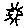
Label: sun